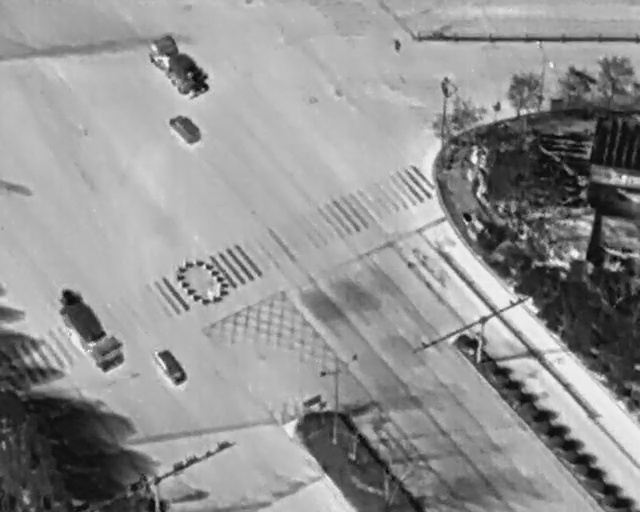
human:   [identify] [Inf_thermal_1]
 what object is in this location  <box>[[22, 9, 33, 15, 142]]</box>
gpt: <ref>1 medium car at the top left</ref>

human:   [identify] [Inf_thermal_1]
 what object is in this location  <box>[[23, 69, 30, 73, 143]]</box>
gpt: <ref>1 medium car at the bottom left</ref>